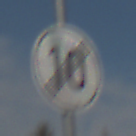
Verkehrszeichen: EndeGeschwindigkeit10
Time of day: Midday
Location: Outdoor (Suburban)
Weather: PartlyCloudy
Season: NotSpecified
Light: Natural